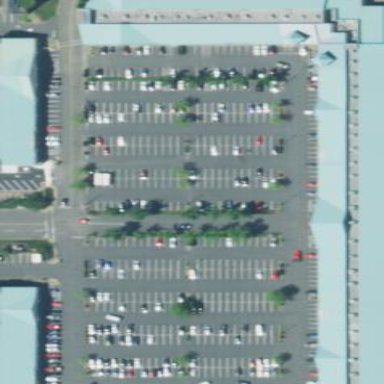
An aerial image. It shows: Parking area with asphalt surface.